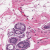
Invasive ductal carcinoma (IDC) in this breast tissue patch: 0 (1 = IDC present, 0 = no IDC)